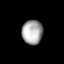
Tissue: lung
Cell type: Fibroblasts
Senescence score: 0.6012
Nuclear area (px): 489
Mean DAPI intensity: 168.726